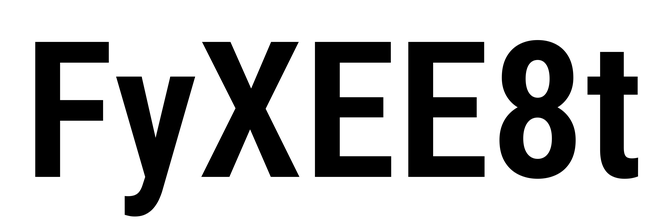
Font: Roboto_Condensed_SemiBold